Question: I have to use layout to fit 4 image in one plot.
'''
Ist : 1 image
IInd : 3 images
layout(matrix(c(1,1,2,3), 2, 2, byrow = TRUE))
plot(x, y)
hist(x,y)
plot(x*x,y*y)
plot(sqrt(x),sqrt(y))
'''
But output image is not as expected. How can i fix this?
I expect image to be as shown below.

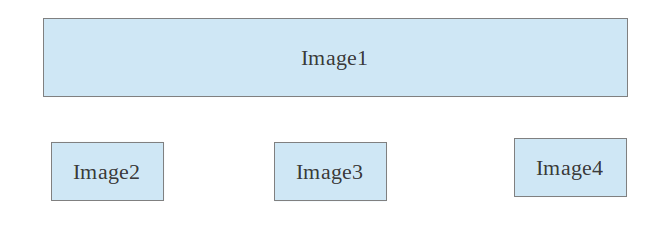
Answer: Here is a required code for your question:
'''
layout(matrix(c(1,1,1,2,3,4), 2, 3, byrow = TRUE))
'''
What it does is that the first image occupies the whole first row as denoted by '1' and second, third and fourth images occupies 1st, 2nd and 3rd columns of the second row respectively. So total six cells in the matrix are there (2*3, 2 for rows and 3 for columns).